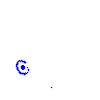
Particle: kaon